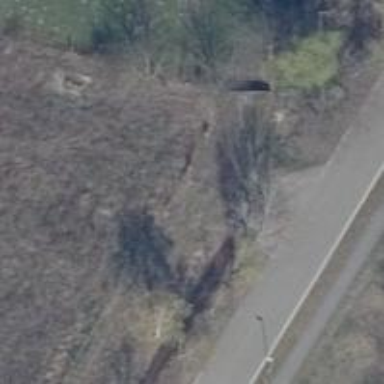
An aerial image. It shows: Driveway leading to service road.